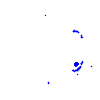
Particle: electron